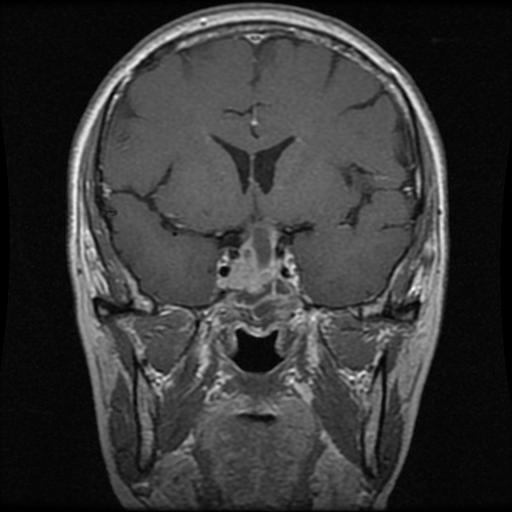
Label: pituitary